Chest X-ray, PA view. Patient: 49 years old, sex F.
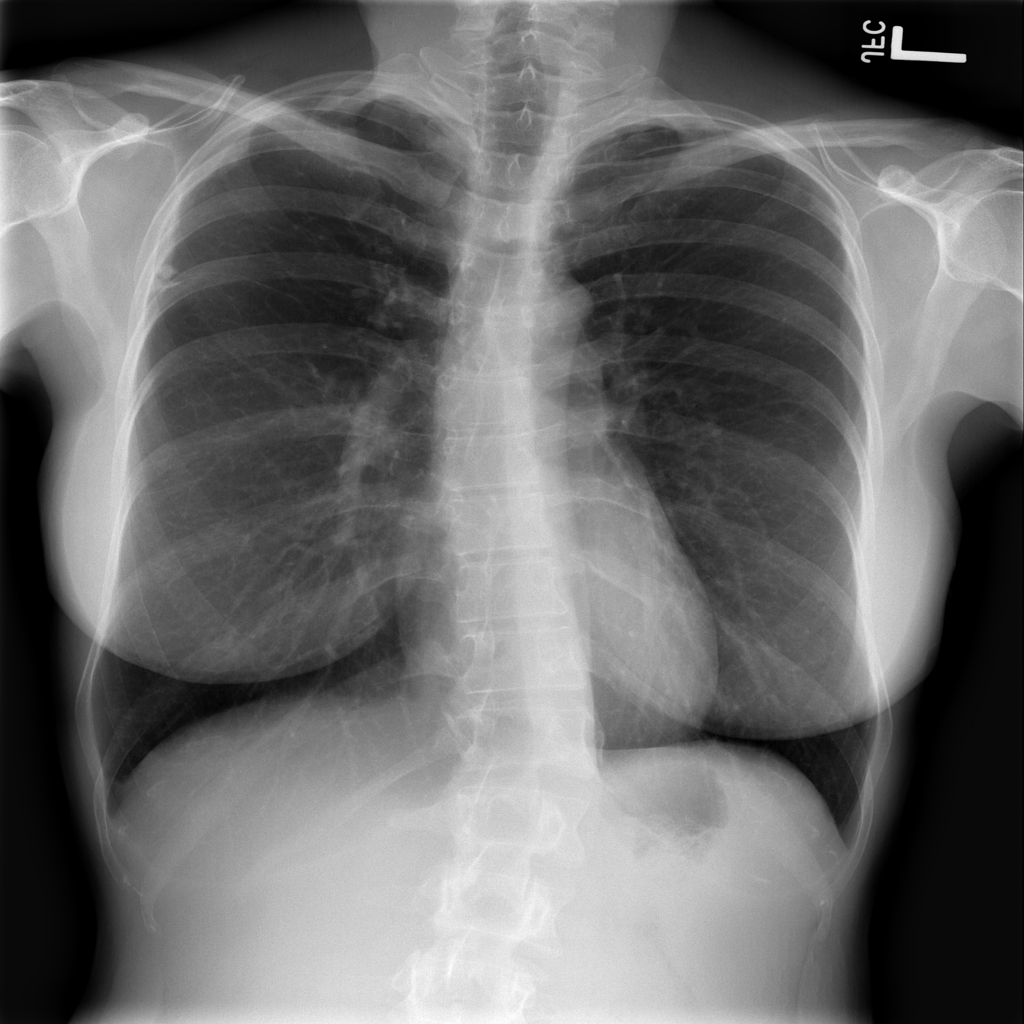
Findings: No Finding